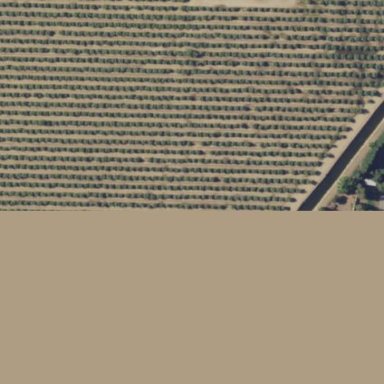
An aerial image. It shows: Orchard.